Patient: sex M, age 31
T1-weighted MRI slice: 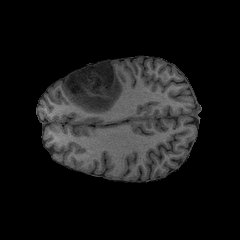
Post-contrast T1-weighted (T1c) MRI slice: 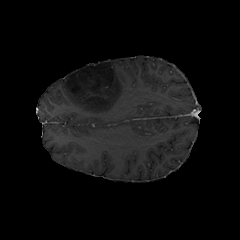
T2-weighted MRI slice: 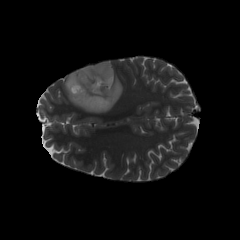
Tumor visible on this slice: yes
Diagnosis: Astrocytoma, IDH-mutant
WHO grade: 2